Field crop: maize
Growth stage: 2
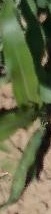
Species: maize